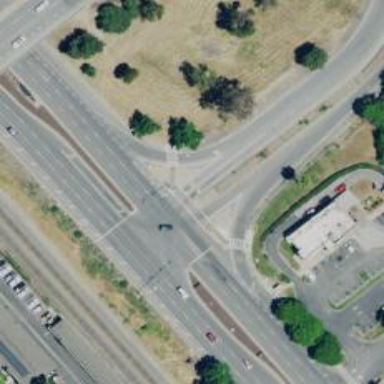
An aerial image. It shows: Trunk link highway.